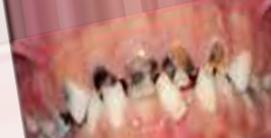
Condition: Caries